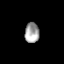
Tissue: prostate
Cell type: Endothelial cells
Senescence score: 0.8005
Nuclear area (px): 283
Mean DAPI intensity: 164.986